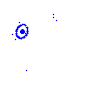
Particle: kaon